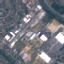
Land use / land cover class: Industrial